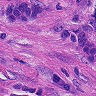
Metastatic tissue present: yes